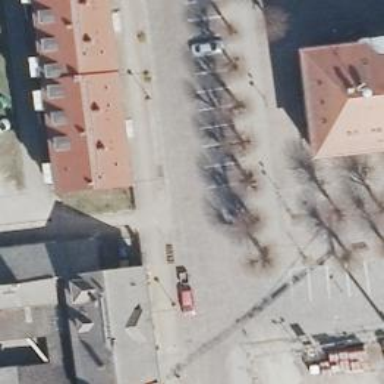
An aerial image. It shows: Perpendicular parking lane on residential road.